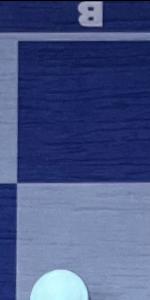
Label: Empty